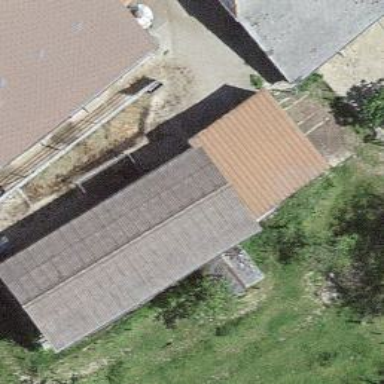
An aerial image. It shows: Shed.